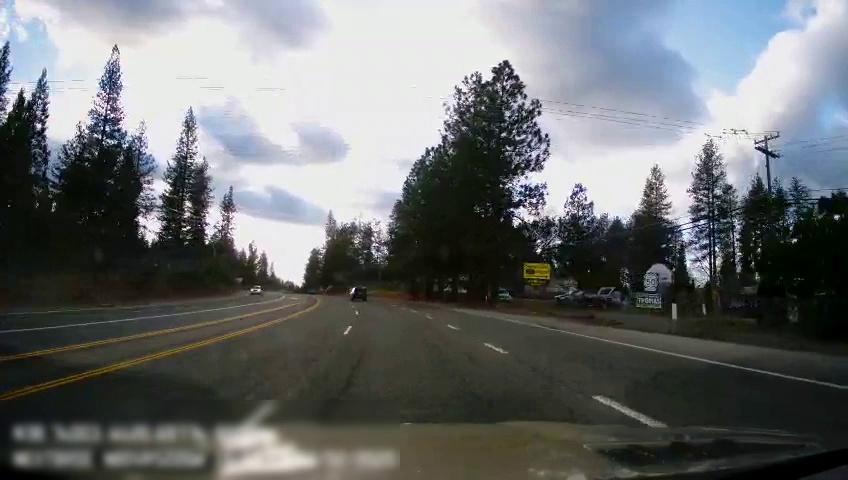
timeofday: Day
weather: Cloudy
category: Drivable Space
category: Vehicles | SUV
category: Vehicles | SUV
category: Lanes | Alternate Lane
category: Lanes | Opposite Lane
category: Lanes | Alternate Lane
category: Lanes | Current Lane
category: Lanes | Current Lane
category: Lanes | Alternate Lane
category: Traffic | Signs
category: Traffic | Signs